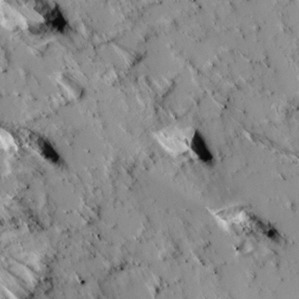
Label: non_frost